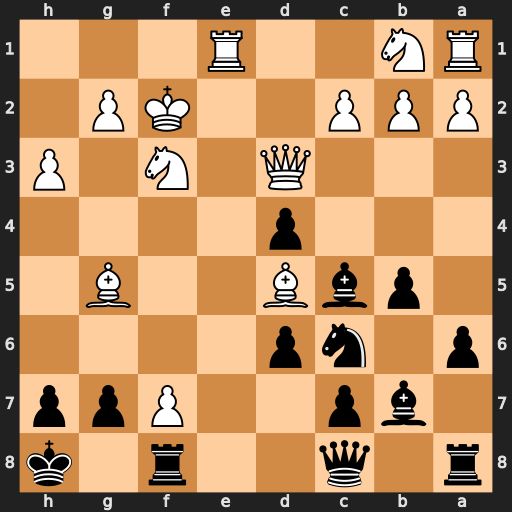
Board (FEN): r1q2r1k/1bp2Ppp/p1np4/1pbB2B1/3p4/3Q1N1P/PPP2KP1/RN2R3
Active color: b
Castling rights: -
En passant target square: -
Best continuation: Nb4 Be6 Nxd3+